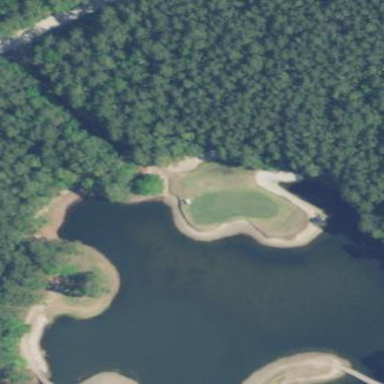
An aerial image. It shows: Golf bunker filled with natural sand.